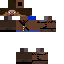
A male human skin with dark skin, wearing brown long hair dressed in a blue hoodie and black pants, featuring a closed mouth.